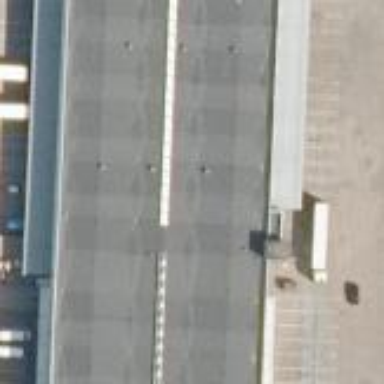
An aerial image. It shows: Industrial building.